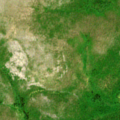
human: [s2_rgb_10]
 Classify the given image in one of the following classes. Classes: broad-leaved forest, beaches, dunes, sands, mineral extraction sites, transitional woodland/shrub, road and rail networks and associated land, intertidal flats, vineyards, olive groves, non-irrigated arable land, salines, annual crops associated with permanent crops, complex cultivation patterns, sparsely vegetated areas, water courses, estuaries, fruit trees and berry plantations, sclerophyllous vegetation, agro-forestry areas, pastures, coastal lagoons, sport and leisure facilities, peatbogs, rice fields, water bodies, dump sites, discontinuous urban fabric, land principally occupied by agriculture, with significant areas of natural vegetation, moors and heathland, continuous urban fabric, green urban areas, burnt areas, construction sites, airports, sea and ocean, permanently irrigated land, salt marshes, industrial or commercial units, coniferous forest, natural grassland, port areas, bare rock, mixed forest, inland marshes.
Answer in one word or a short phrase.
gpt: broad-leaved forest, coniferous forest, moors and heathland, peatbogs